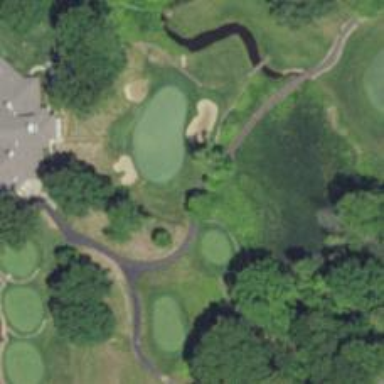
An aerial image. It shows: Service road designated as golf cart path.